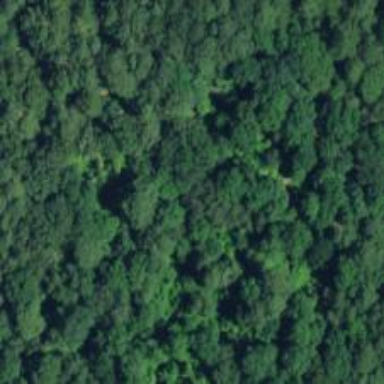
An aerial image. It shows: Tree stand hunting spot.